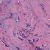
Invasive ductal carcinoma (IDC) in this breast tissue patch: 1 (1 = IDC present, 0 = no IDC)